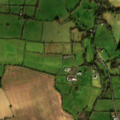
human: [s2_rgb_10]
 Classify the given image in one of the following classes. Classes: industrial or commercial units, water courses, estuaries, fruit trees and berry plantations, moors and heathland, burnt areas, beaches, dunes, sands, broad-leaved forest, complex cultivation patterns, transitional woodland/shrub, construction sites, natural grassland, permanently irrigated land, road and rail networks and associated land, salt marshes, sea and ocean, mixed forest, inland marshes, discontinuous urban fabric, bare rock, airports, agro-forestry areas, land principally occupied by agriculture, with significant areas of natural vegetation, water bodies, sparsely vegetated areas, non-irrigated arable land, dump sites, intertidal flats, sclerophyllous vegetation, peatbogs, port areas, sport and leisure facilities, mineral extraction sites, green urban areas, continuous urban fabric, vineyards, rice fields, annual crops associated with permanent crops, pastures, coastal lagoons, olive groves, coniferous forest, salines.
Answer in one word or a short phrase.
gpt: non-irrigated arable land, pastures